Question: Is it possible to change the rectangle shown in edit mode to something else, like a marker, circle or an icon?

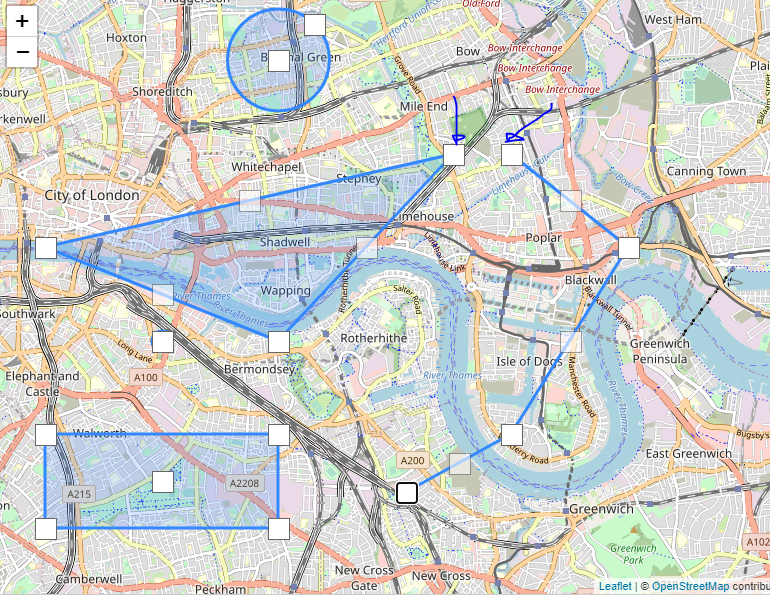
Answer: You can change the marker with css like:
'''
.leaflet-editing-icon {
border-radius: 50%;
background-color: #ffbf4b;
}
'''
Else the draw plugin <URL> is very nice and have modern vertex markers.